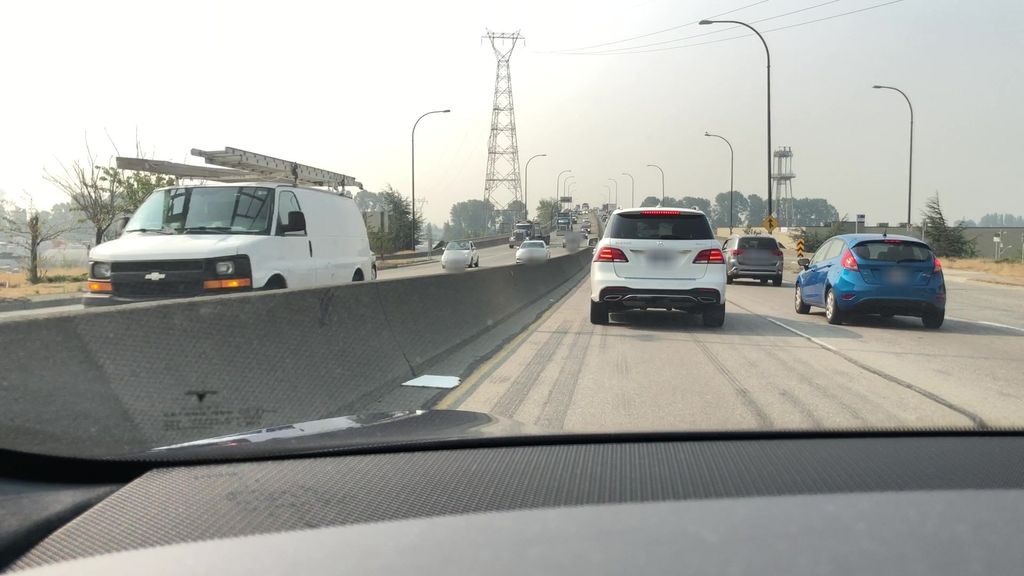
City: vancouver